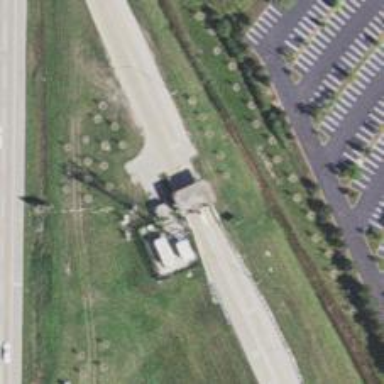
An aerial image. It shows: Toll gantry on the road.